Question: I am learning about spatial dataframes. I have created a simple example that uses inverse distance weighting (IDW) to interpolate values across a grid, based on an initial set of points. I would now like to obtain the interpolated value for each of the initial points. I would presume that this should be relatively easy, but struggle to find an elegant way of doing so. Put differently, I would like to find the nearest grid value in "geog2.idw" for each of the 40 points (x,y).
Code
'''
#adjusted from example created by Brian J. Knaus
#packages
library(gstat)
require(gstat)
require(lattice)
require(raster)
require(sp)
##### ##### ##### ##### #####
# Generate data.
set.seed(1)
x <- runif(40, -123, -110)
set.seed(2)
y <- runif(40, 40, 48)
set.seed(3)
z <- runif(40, 0, 1)
# Create spatial data.frame.
geog2 <- data.frame(x,y,z)
# Assigning coordinates results in spdataframe.
coordinates(geog2) = ~x+y
#create grid
pixels <- 100
geog.grd <- expand.grid(x=seq(floor(min(coordinates(geog2)[,1])),
ceiling(max(coordinates(geog2)[,1])),
length.out=pixels),
y=seq(floor(min(coordinates(geog2)[,2])),
ceiling(max(coordinates(geog2)[,2])),
length.out=pixels))
#
grd.pts <- SpatialPixels(SpatialPoints((geog.grd)))
grd <- as(grd.pts, "SpatialGrid")
##### ##### ##### ##### #####
# IDW interpolation.
geog2.idw <- idw(z ~ 1, geog2, grd, idp=6)
spplot(geog2.idw["var1.pred"])
##### ##### ##### ##### #####
# Image.
par(mar=c(2,2,1,1))
#
image(geog2.idw, xlim=c(-125, -110), ylim=c(40, 47))
#
contour(geog2.idw, add=T, lwd=0.5)
#
map("state", lwd=1, add=T)
map("county", lty=3, lwd=0.5, add=T)
#
points(x, y, pch=21, bg=c(1:4))
#######
'''

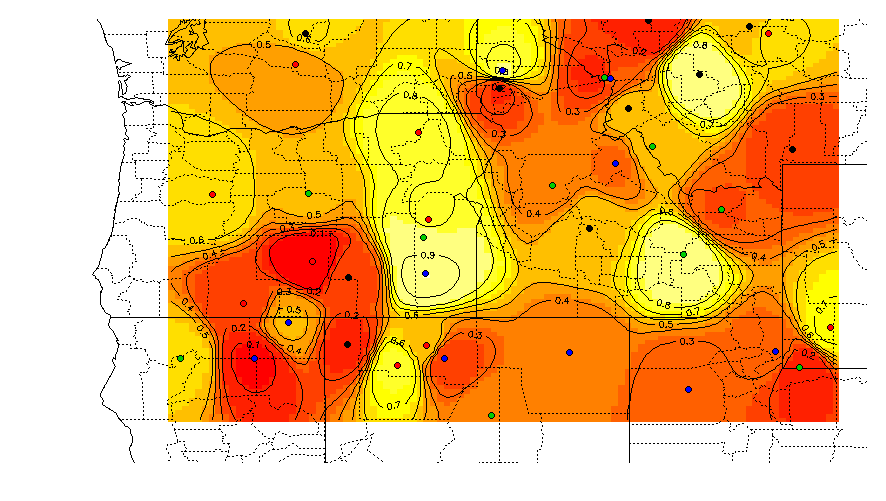
Answer: You can turn 'x' and 'y' into 'SpatialPoints': 'SpatialPoints(cbind(x,y))' and use the function 'over':
'''
pts <- SpatialPoints(cbind(x, y))
pts.idw <- over(pts, geog2.idw["var1.pred"])
# Writing extracted values on the map:
image(geog2.idw, xlim=c(-125, -110), ylim=c(40, 47))
contour(geog2.idw, add=T, lwd=0.5)
map("state", lwd=1, add=T)
map("county", lty=3, lwd=0.5, add=T)
text(pts, round(pts.idw[,"var1.pred"],4), col = "blue")
'''